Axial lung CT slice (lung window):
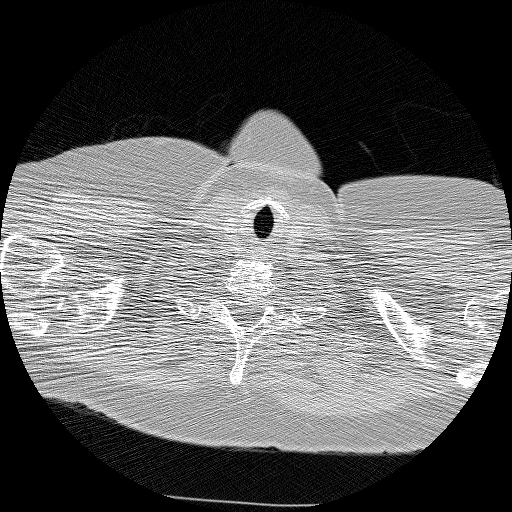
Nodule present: no